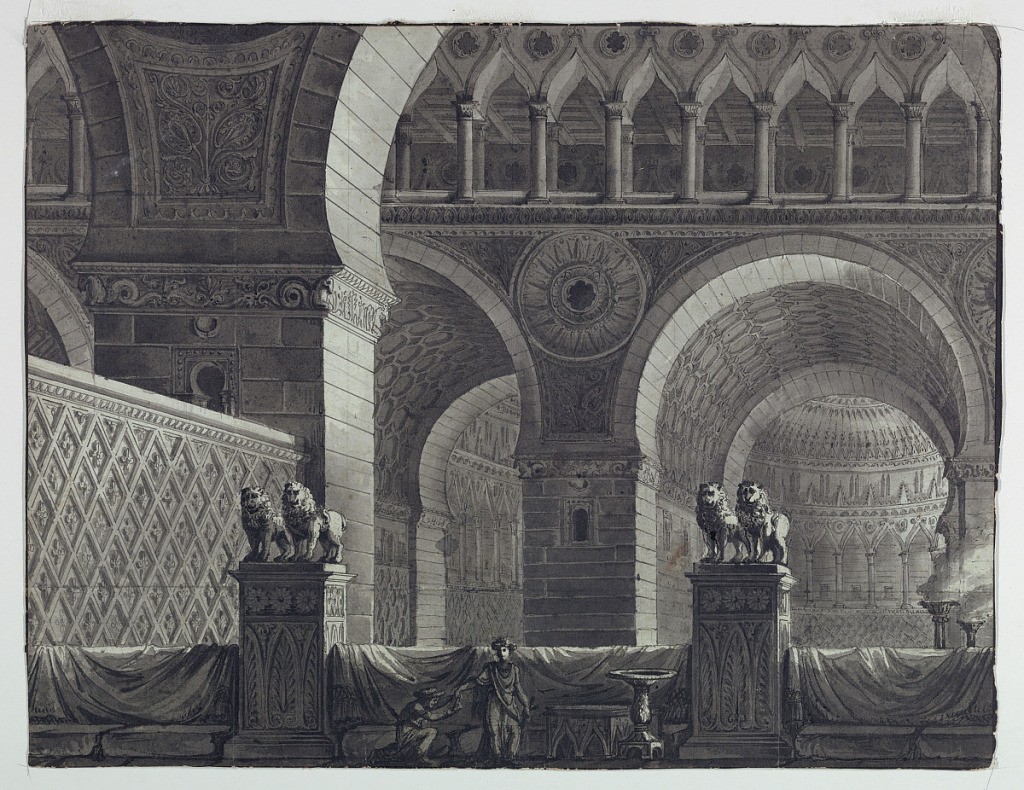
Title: Stage Design, Interior of Oriental Building
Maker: Antonio Giuseppe Basoli, Italian, 1774–1843
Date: early 19th century
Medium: Pen and black ink, brush and gray and black wash on paper
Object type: Drawing
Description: Horizontal rectangle. Interior of building in Islamic style with enormous vaults and rich decoration. In foreground, two pedestals each with two sculptures of lions, benches and tables. Two male figures in center foreground, one kneeling and holding the hand of the other figure, who stands facing forward.